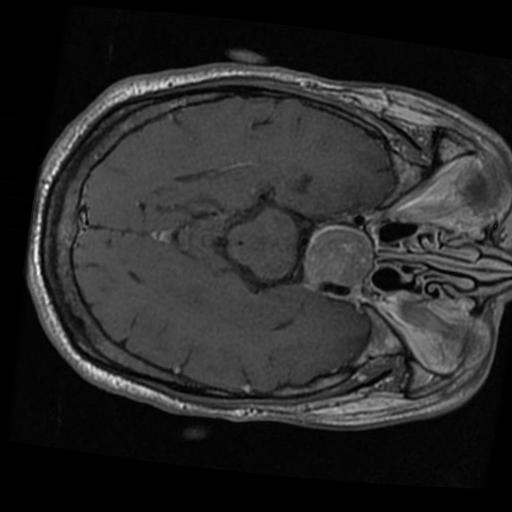
Label: brain_tumor